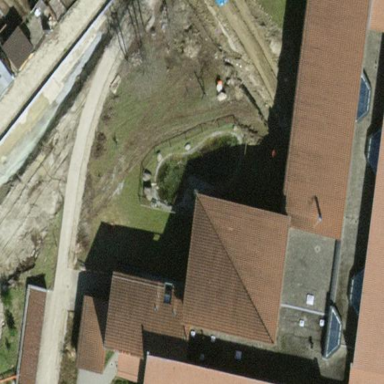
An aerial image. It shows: School building.